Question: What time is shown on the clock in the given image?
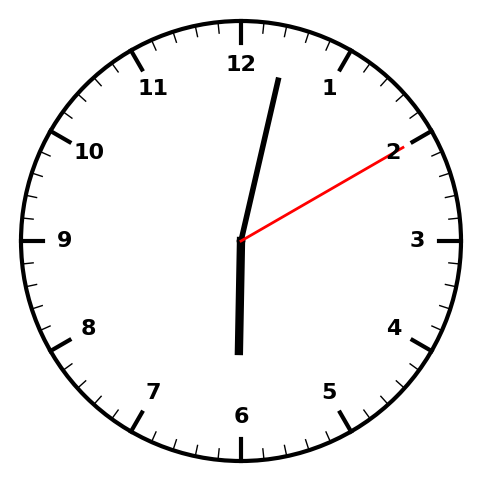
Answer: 06:02:10